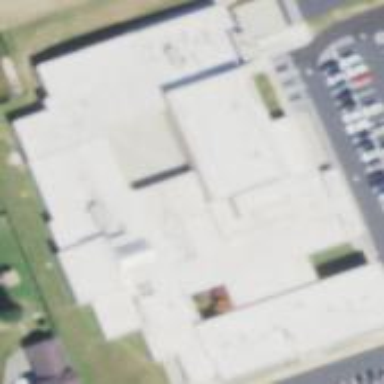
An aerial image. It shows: Elementary school building.